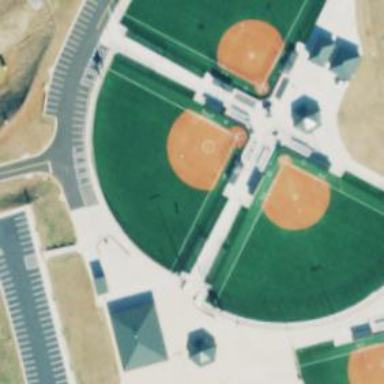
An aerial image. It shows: Baseball pitch for leisure and sports activities.